Question: I want to accomplish something that It's even hard for me to explain to you, but I'm going yo try to do.
I have one 'UIButton' () and want it do to two different actions depending on the or of this particular button, but the or is controlled by another 'UIButton' ().
I hope this image can explain what I'm looking for:

Now... i'm not looking for the exact code I need to implement, but an idea of how to accomplish this, maybe some hint about some methods or classes to use.
Note: I already think about to change the 'UIButton' tag to control the action, but I can't change the tag because I need it as it is to control the behavior of actions. Also, () must return to it's original state once the second action it's used.
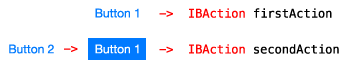
Answer: From what you've described, I suggest you should have two IBActions and set a property of UIButton 1. Your .h header file will look something like -
'''
-(IBAction)button1Pressed:(id)sender;
-(IBAction)button2Pressed:(id)sender;
@property (strong, nonatomic) IBOutlet UIButton* button1;
'''
Where the button1 property is hooked up to your button one via ctrl-drag in the interface builder.
Then within your .m implementation file, the following set-up will enable you to do what you're looking for.
'''
-(IBAction)button2Pressed:(id)sender{
if (self.button1.selected){
self.button1.selected = NO;
}else
self.button1.selected = YES;
}
'''
So when you press button2, this will change the state of button1 by making it 'selected' or not, which means button1 will do what ever you need, where the state is controlled by button2.
'''
-(IBAction)button1Pressed:(id)sender{
if (self.button1.selected){
//Place your code here for button 1 to do something in this state
} else
//Place your code here for button 1 to do something in this UN-selected state
'''
}
I hope this helps with what you're trying to do.
Thanks, Jim.